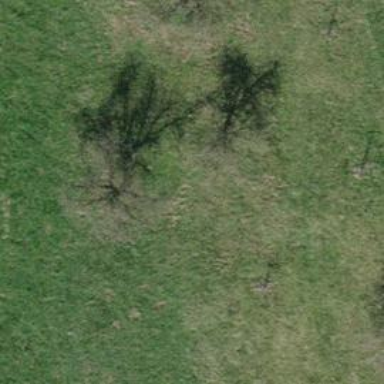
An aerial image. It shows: Beautiful tree in nature.